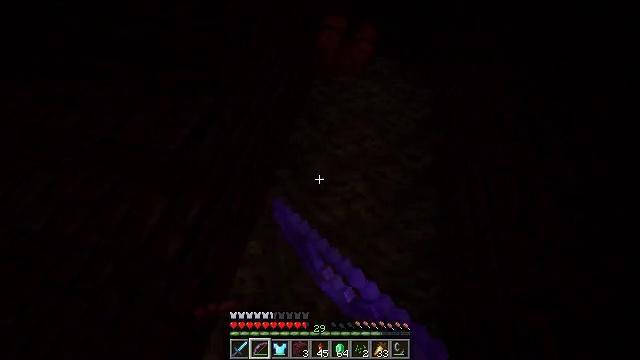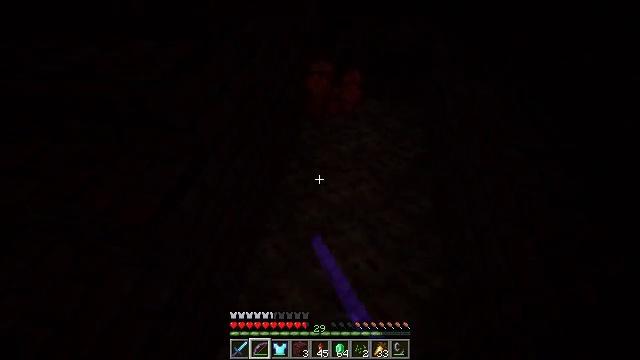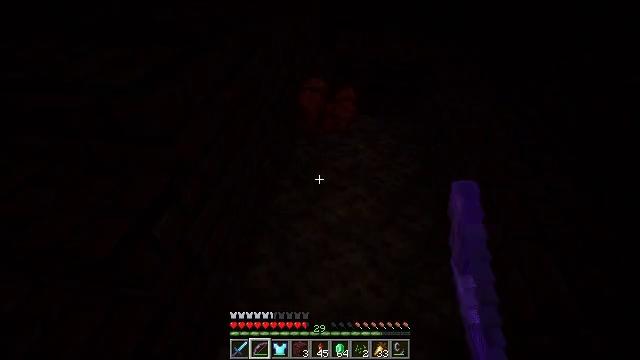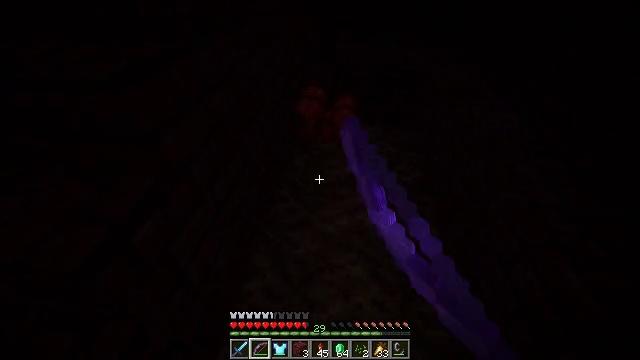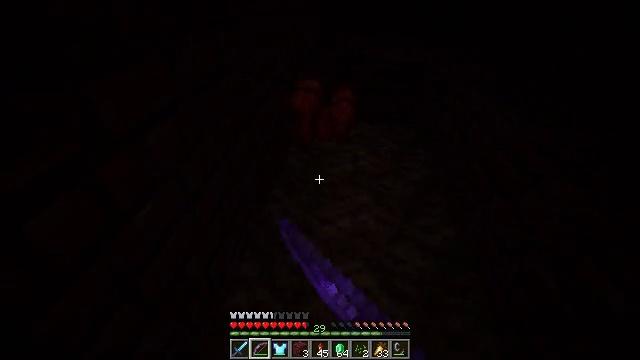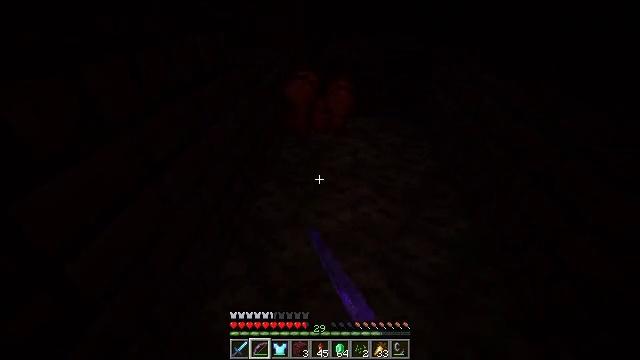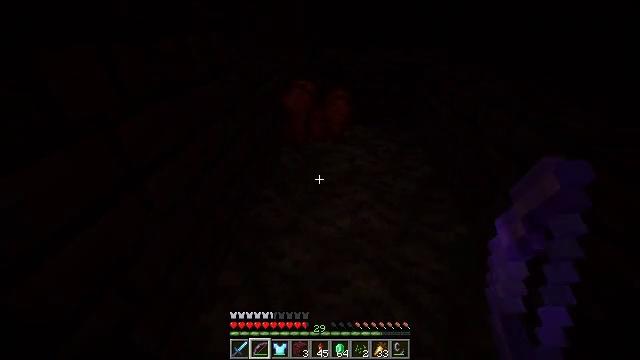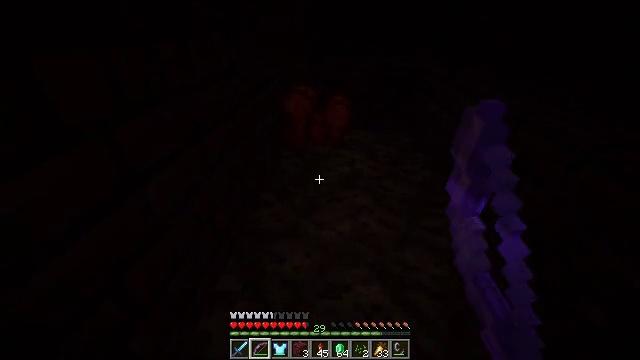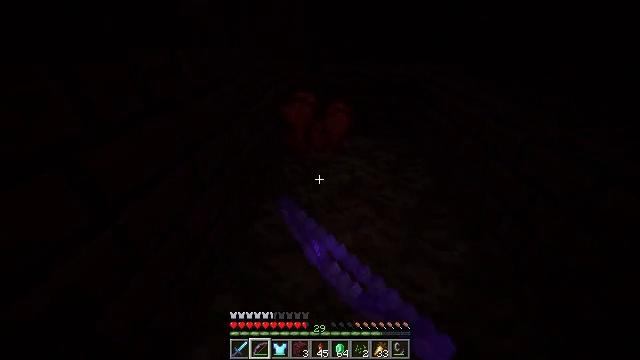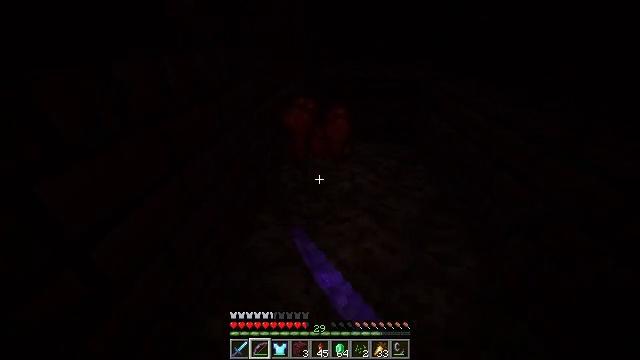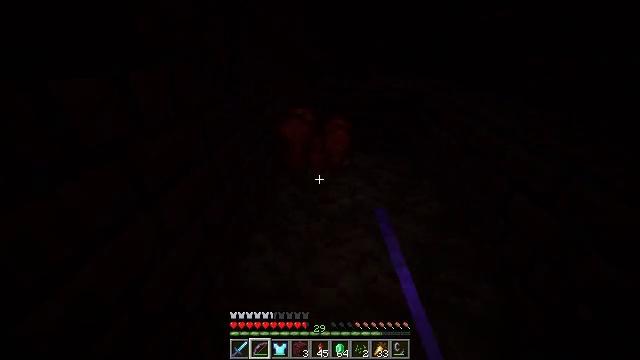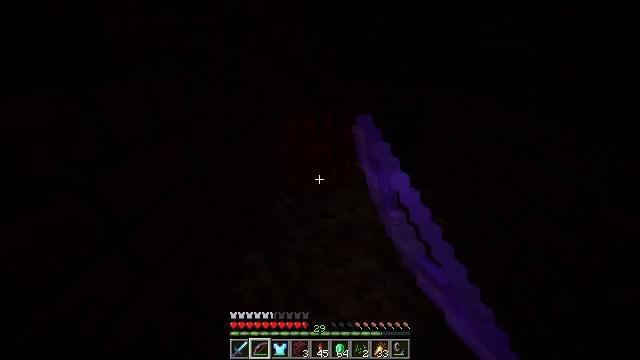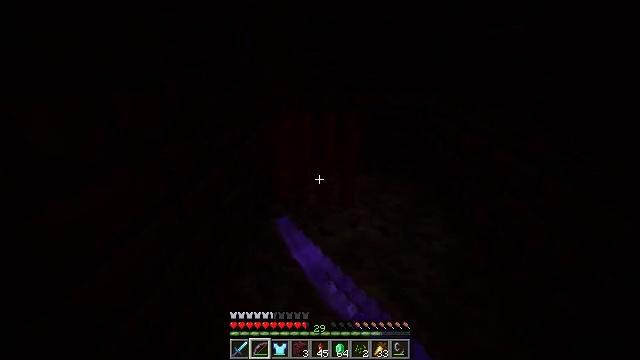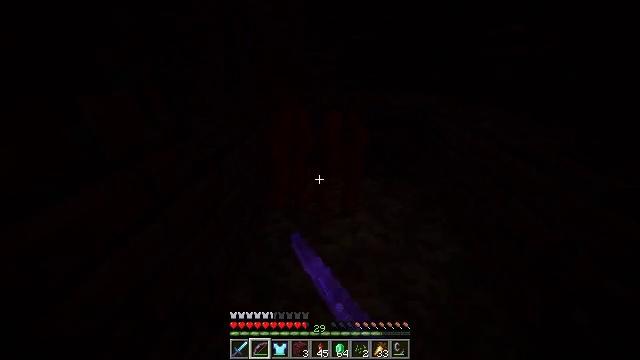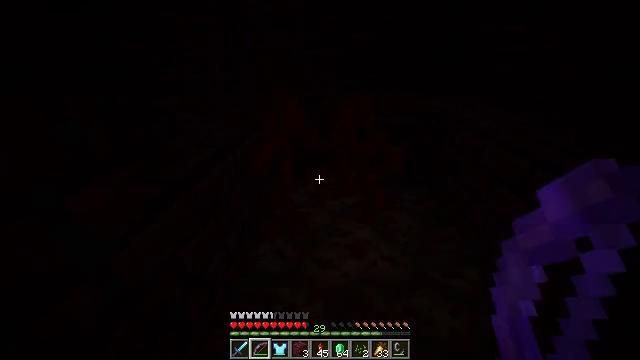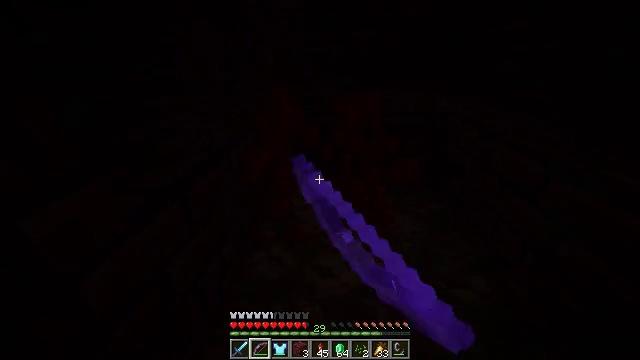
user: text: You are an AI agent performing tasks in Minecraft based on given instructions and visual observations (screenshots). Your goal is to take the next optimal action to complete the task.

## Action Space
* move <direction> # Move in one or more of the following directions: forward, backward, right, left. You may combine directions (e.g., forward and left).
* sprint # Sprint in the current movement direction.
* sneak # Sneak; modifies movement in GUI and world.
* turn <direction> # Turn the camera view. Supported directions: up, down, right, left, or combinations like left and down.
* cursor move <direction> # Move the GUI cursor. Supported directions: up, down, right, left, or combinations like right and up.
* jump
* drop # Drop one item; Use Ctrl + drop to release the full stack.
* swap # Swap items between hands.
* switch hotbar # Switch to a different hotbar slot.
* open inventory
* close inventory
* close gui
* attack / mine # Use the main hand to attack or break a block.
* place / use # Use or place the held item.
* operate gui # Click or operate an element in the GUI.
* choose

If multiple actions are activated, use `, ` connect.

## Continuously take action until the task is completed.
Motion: motion action
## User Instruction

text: Gather nether wart from soul sand farms.
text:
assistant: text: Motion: move forward, turn right and up, attack / mine
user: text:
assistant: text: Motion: move forward, turn right and up, attack / mine
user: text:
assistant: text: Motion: move forward, turn up, attack / mine
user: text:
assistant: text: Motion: move forward, turn up, attack / mine
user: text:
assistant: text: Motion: move forward, sprint, turn right and up, attack / mine
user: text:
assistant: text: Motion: move forward, sprint, turn up, attack / mine
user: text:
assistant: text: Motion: move forward, sprint, attack / mine
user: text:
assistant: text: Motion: move forward, sprint, attack / mine
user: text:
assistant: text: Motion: move forward, sprint, attack / mine
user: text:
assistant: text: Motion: move forward, turn up, attack / mine
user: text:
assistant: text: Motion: move forward, turn up, attack / mine
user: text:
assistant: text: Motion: move forward, turn up, attack / mine
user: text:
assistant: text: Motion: move forward, attack / mine
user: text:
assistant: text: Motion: move forward, attack / mine
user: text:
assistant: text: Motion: move forward, attack / mine
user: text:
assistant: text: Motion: attack / mine